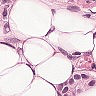
Metastatic tissue present: yes